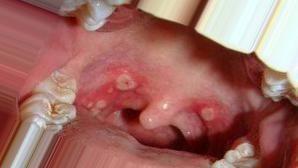
Condition: Mouth Ulcer